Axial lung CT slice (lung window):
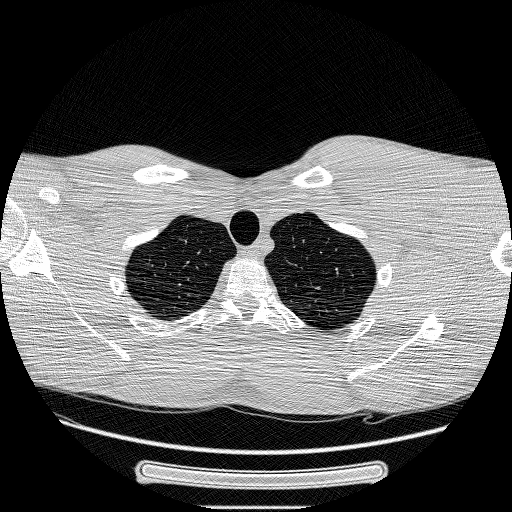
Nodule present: no